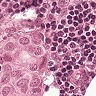
Metastatic tissue present: yes